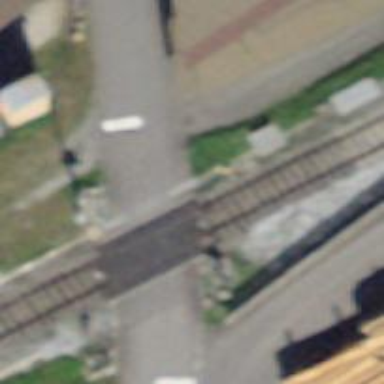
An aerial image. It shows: Level crossing along the railway.